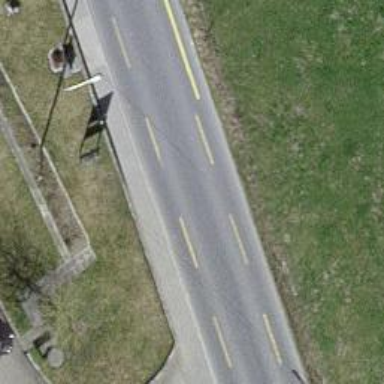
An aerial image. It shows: Tertiary road with designated cycle lane.